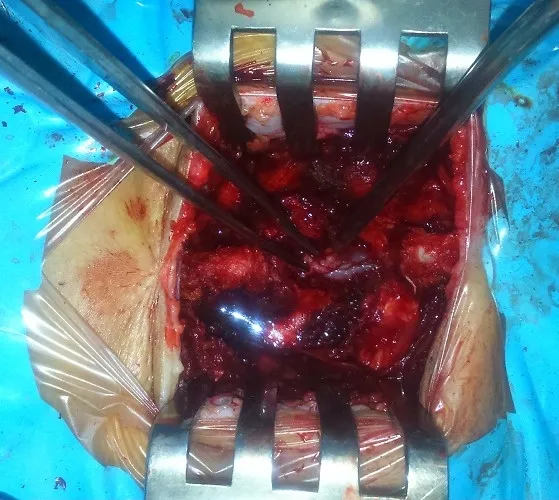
Intraoperative photograph of the dural sac after L3 laminectomy showed Extracted disk fragment (pliers) with yellowish appearance and attachment to the posterior dural sac.
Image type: medical_photograph (other_medical_photograph)